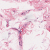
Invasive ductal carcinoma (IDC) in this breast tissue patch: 0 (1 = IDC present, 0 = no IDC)